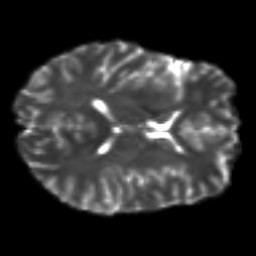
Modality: T2w
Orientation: axial
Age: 23
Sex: male
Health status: ill
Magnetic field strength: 3 T
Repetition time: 9 s
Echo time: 0.093 s